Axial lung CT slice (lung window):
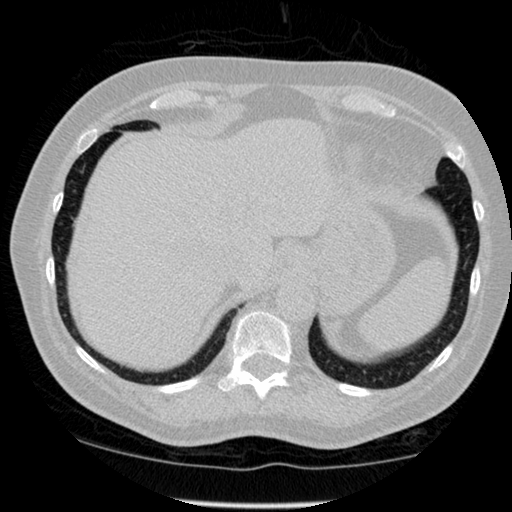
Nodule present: no